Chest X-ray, AP view. Patient: 34 years old, sex M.
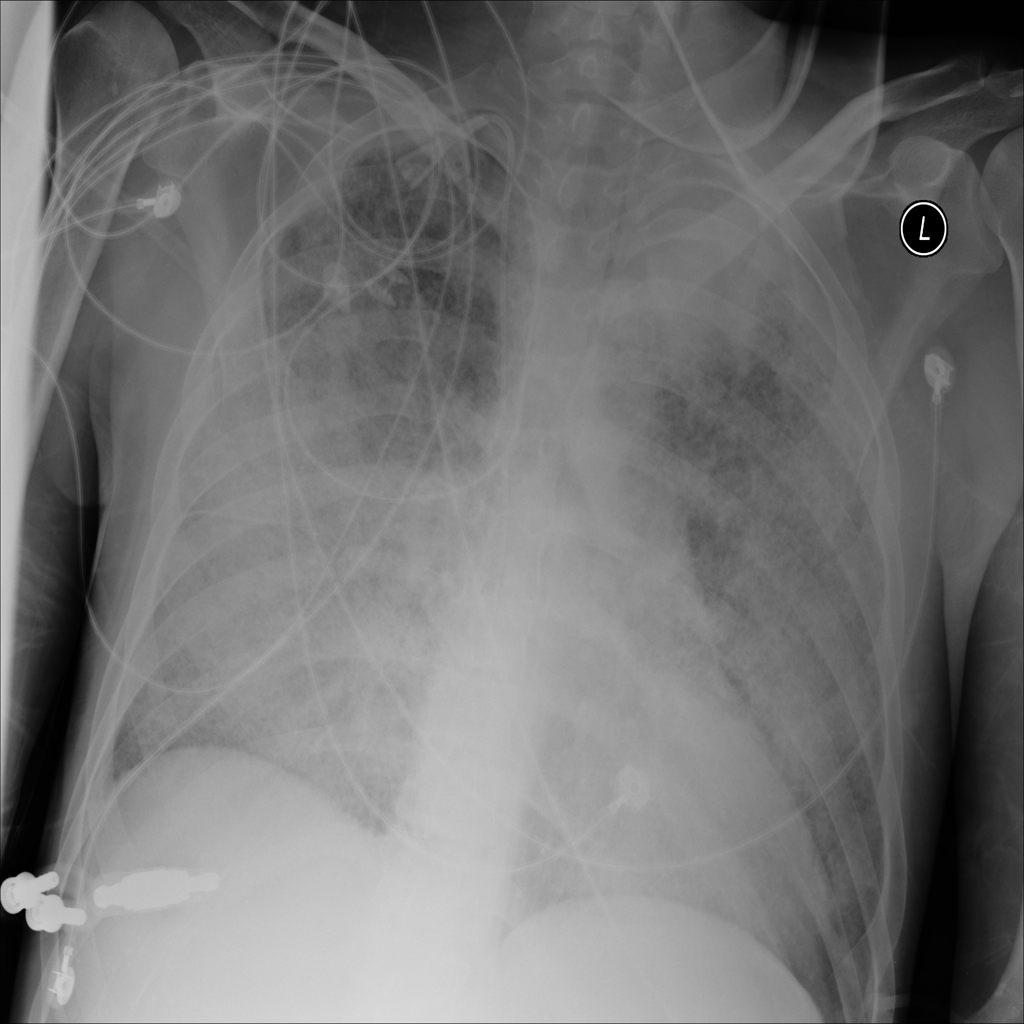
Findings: Consolidation, Edema, Infiltration, Pleural_Thickening, Pneumonia